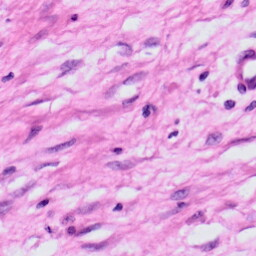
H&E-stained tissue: Skin